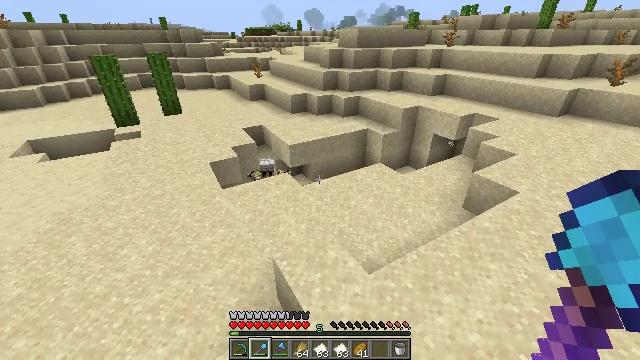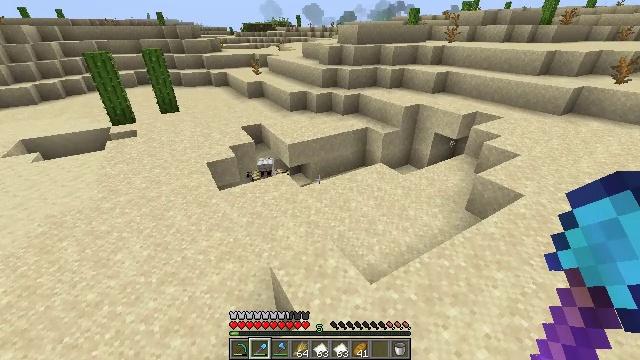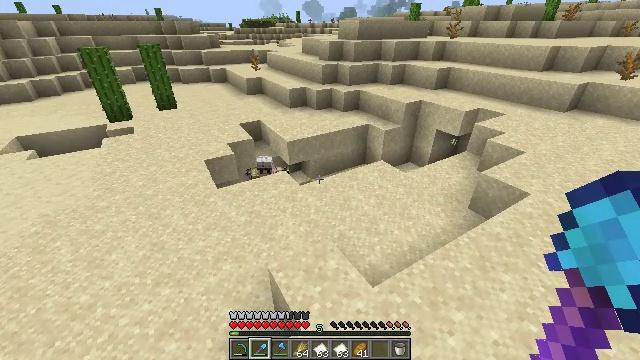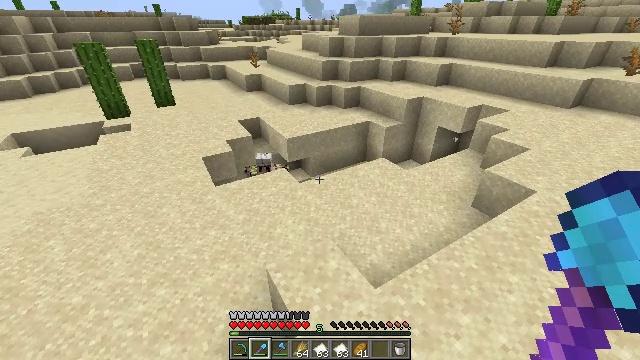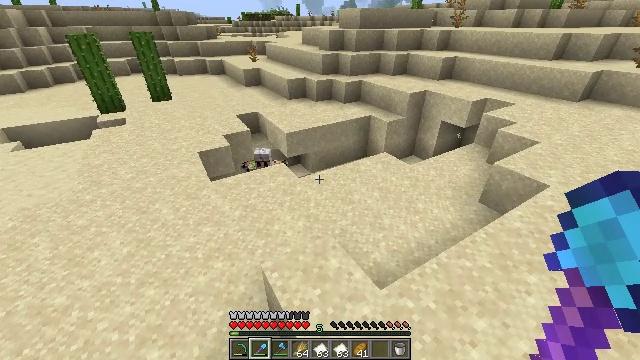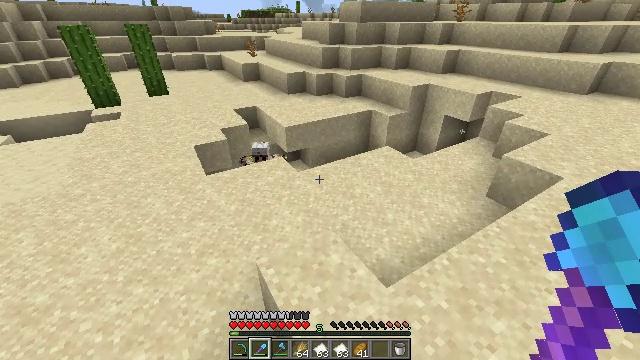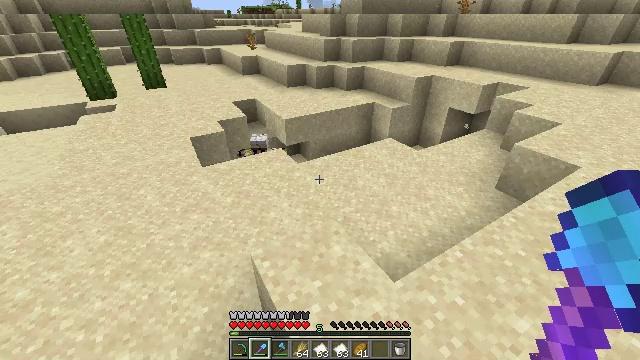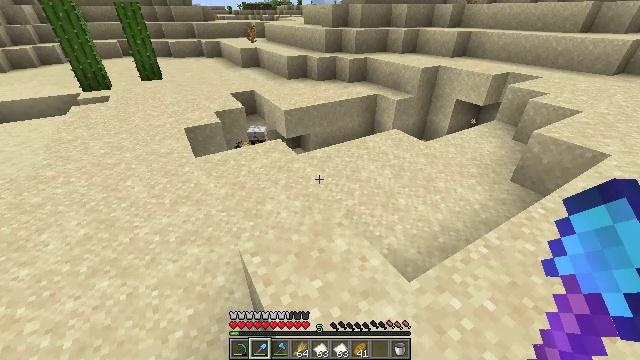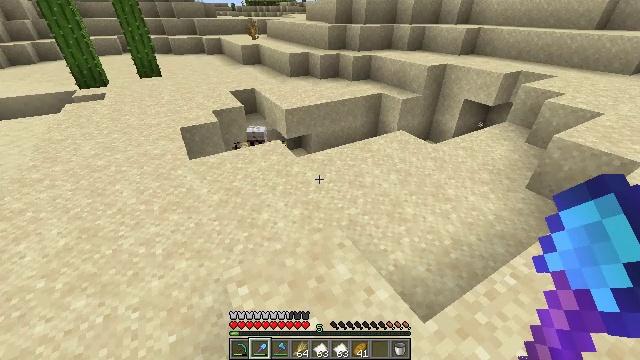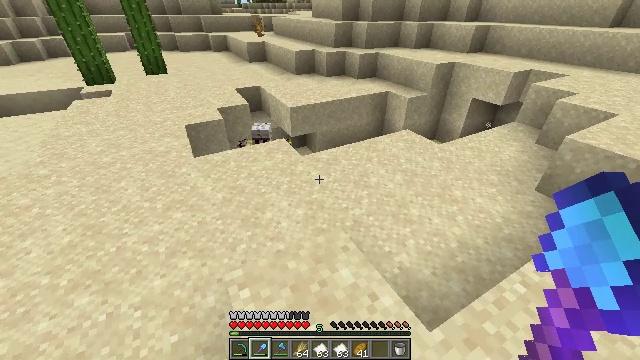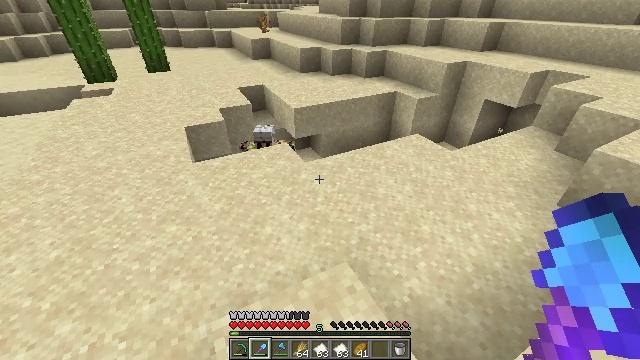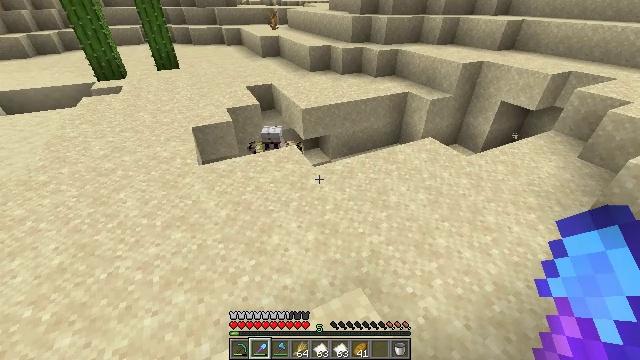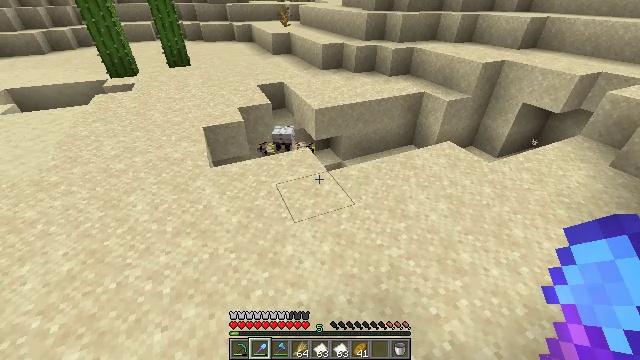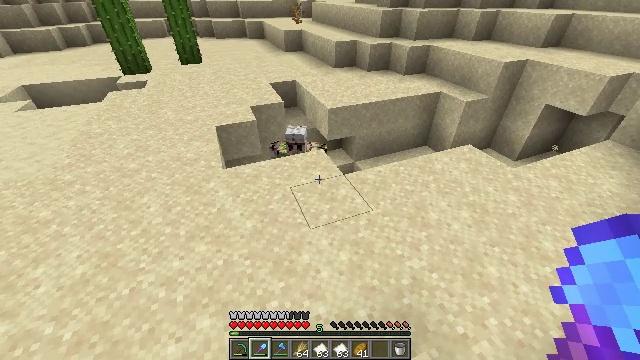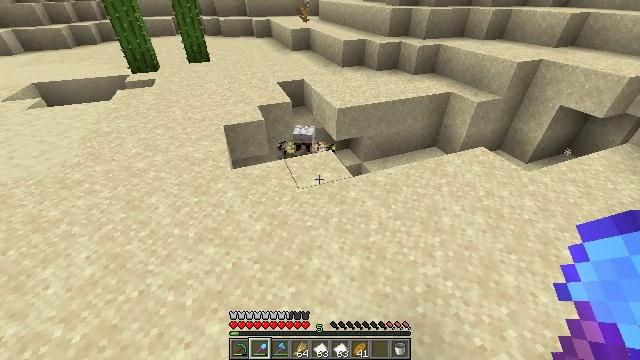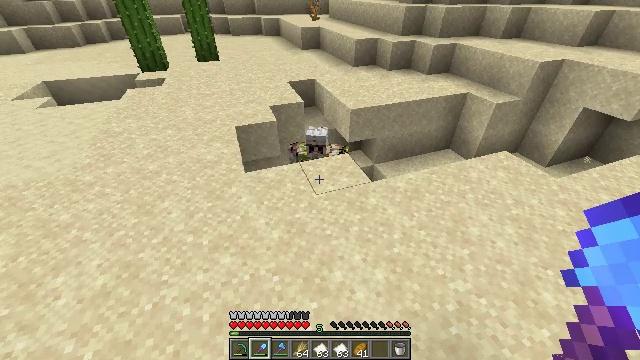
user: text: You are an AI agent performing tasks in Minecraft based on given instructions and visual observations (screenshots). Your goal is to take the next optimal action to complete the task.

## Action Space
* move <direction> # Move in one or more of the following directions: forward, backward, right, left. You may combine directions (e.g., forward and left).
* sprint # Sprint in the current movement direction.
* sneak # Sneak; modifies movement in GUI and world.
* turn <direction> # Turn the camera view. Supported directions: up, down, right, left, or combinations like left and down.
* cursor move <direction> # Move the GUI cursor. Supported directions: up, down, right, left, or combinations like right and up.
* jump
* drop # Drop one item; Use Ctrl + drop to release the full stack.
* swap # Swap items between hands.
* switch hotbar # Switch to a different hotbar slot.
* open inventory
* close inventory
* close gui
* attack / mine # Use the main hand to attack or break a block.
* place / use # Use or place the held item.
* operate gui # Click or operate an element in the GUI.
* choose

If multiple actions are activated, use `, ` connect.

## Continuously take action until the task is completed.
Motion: motion action
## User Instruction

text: Break the smooth sandstone to collect it.
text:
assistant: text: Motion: move forward, jump
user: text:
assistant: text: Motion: move forward, jump
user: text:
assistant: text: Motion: move forward
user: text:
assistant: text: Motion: move forward
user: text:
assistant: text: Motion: move forward
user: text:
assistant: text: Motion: move forward
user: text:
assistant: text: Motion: move forward
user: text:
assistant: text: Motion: move forward
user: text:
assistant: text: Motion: move forward, turn left
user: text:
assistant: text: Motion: move forward, turn left
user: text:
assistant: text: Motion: move forward and move left, turn left
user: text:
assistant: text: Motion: move forward and move left, turn left
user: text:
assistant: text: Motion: move forward and move left, turn left
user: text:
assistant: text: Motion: move forward and move left, turn left
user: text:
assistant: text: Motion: move forward and move left, turn left
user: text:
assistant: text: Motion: move forward and move left
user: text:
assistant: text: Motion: move forward and move left
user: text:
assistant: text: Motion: move forward and move left
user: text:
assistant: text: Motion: move forward and move left
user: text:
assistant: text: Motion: move forward and move left
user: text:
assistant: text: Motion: move forward and move left
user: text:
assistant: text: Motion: move forward and move left
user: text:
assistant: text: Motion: move forward and move left
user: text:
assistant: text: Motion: move forward and move left, turn right
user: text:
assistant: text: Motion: move forward and move left, turn right
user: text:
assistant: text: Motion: move forward and move left, turn right
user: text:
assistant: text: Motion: move forward and move left, turn right
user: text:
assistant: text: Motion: move forward and move left, turn right
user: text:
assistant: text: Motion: move forward and move left, turn right
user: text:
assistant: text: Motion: move forward and move left, turn right